Question: I would like to plot each slice of my 3d matrix to show differences across the third dimension. However I can only manage to plot them besides each other, and I would like a 3d plot where it is clear that the slices of the matrix are in fact stacked. My code for two layers so far is
'''
visualmatrix=zeros(10);
visualmatrix(1:5,1:5)=1;
visualmatrix2=zeros(10);
visualmatrix2(1:8,1:8)=1;
subplot(1,2,1)
[r,c] = size(visualmatrix); %# Get the matrix size
imagesc((1:c)+0.5,(1:r)+0.5,-visualmatrix); %# Plot the image
colormap(gray); %# Use a gray colormap
axis equal %# Make axes grid sizes equal
set(gca,'XTick',1:(c+1),'YTick',1:(r+1),... %# Change some axes properties
'XLim',[1 c+1],'YLim',[1 r+1],...
'GridLineStyle','-','XGrid','on','YGrid','on');
subplot(1,2,2)
[r,c] = size(visualmatrix2); %# Get the matrix size
imagesc((1:c)+0.5,(1:r)+0.5,-visualmatrix2); %# Plot the image
colormap(gray); %# Use a gray colormap
axis equal %# Make axes grid sizes equal
set(gca,'XTick',1:(c+1),'YTick',1:(r+1),... %# Change some axes properties
'XLim',[1 c+1],'YLim',[1 r+1],...
'GridLineStyle','-','XGrid','on','YGrid','on');
colorbar
colorbar('Ticks',[-1,0],...
'TickLabels',{'Equal','Different'})
suptitle('Illustration of the concept')
'''
Which leads to the following image

Is there a simple way to make it visualize this in a 3d plot with i.e. 5 layers?
Thank you in advance.
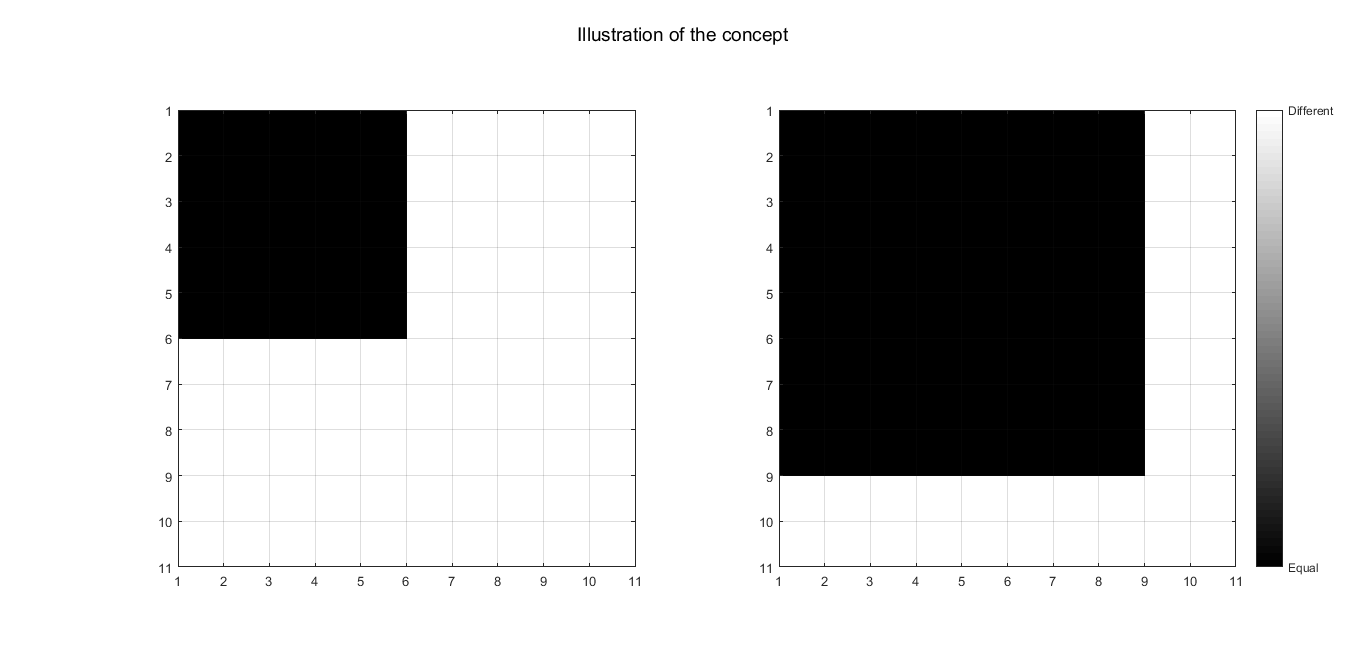
Answer: There is a nice function for that in Matlab.
It is called <URL>.
It plots things like: